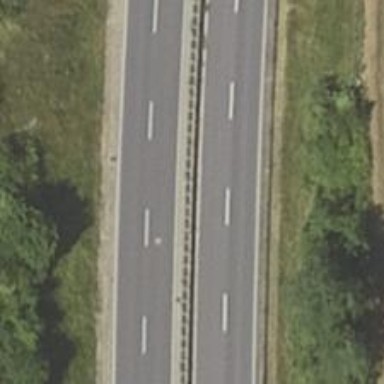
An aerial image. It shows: Asphalt motorroad with trunk classification.